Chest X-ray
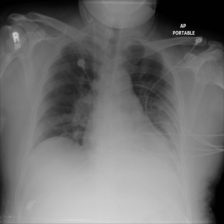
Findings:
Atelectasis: negative
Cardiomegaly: negative
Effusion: negative
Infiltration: positive
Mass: negative
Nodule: negative
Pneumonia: negative
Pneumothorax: negative
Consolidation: negative
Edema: positive
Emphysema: negative
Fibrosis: negative
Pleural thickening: negative
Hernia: negative